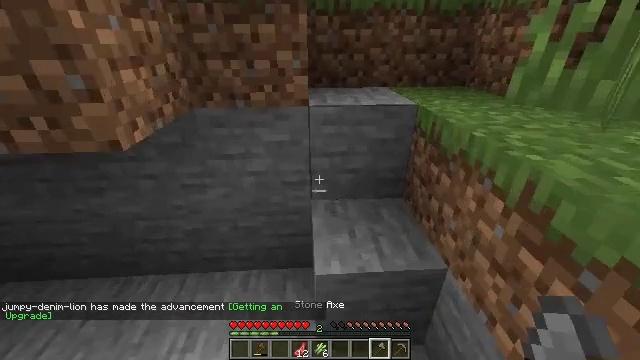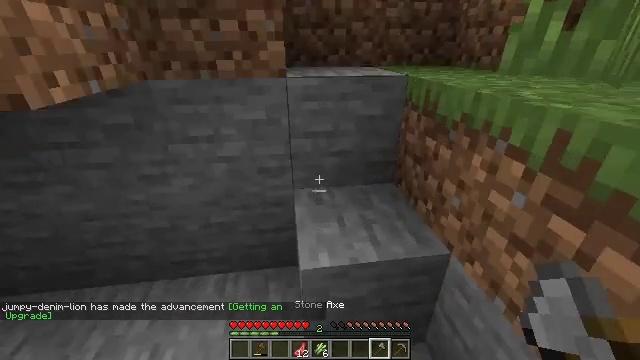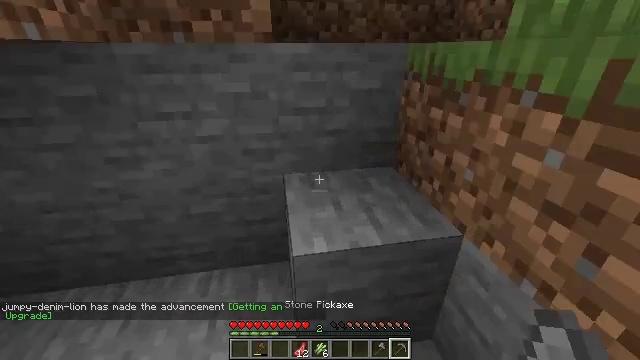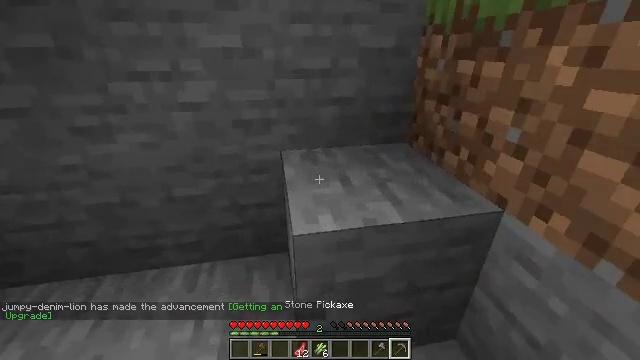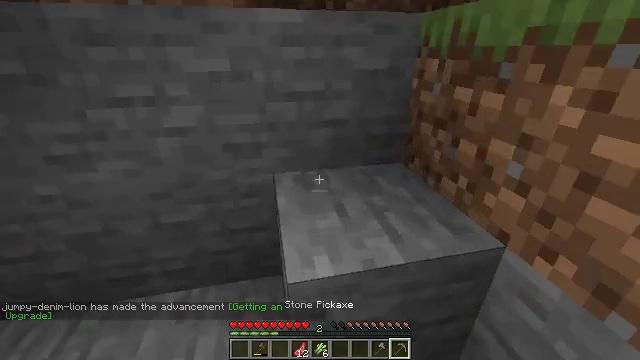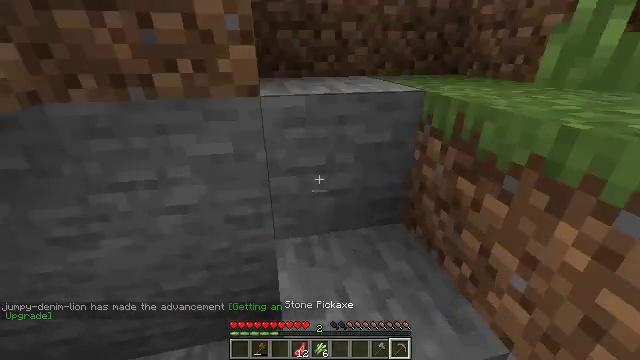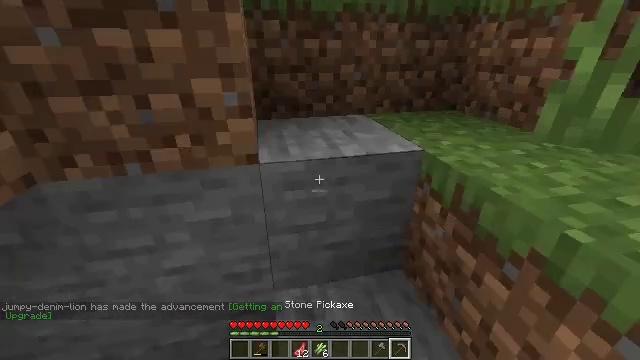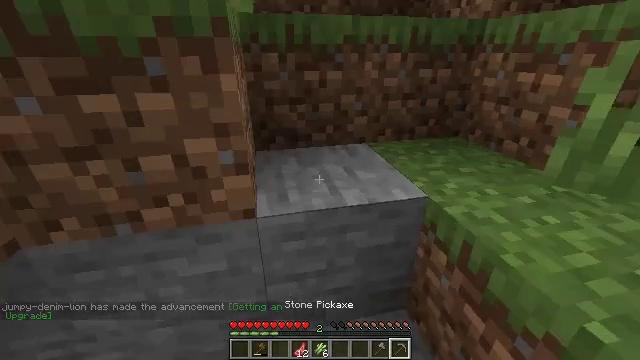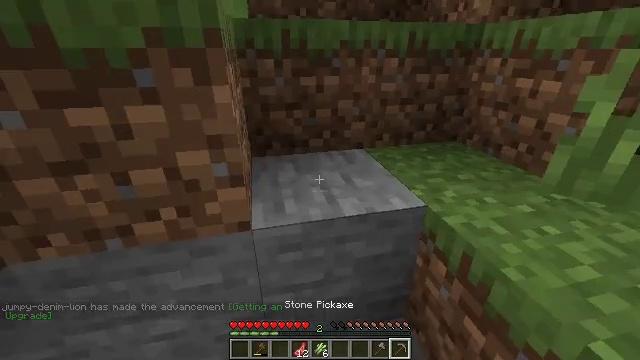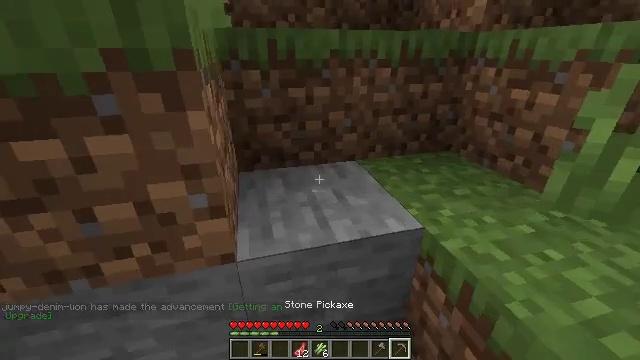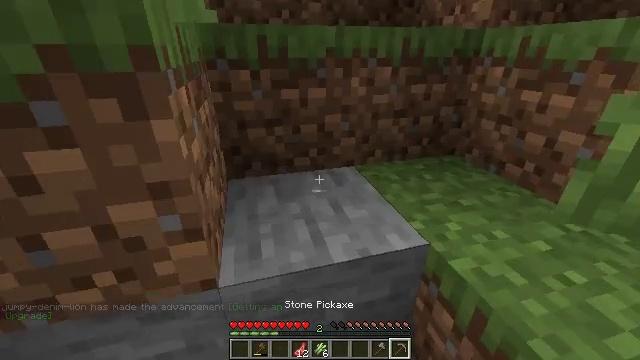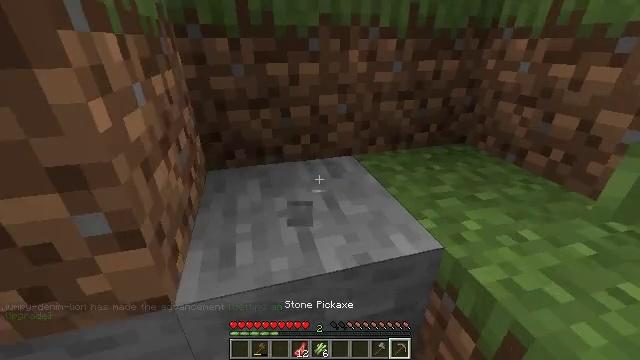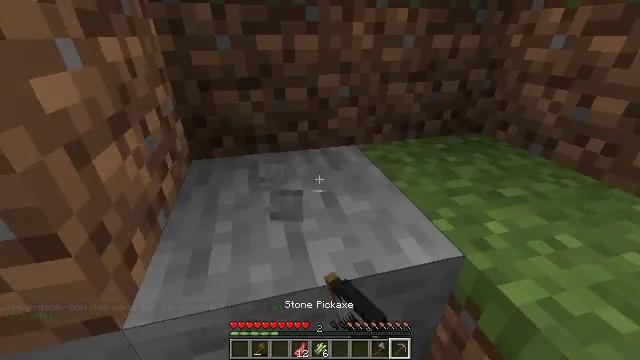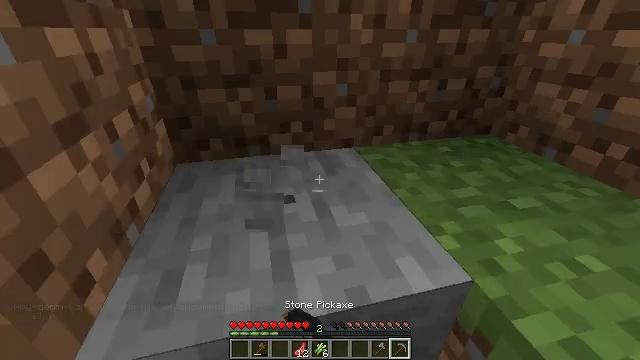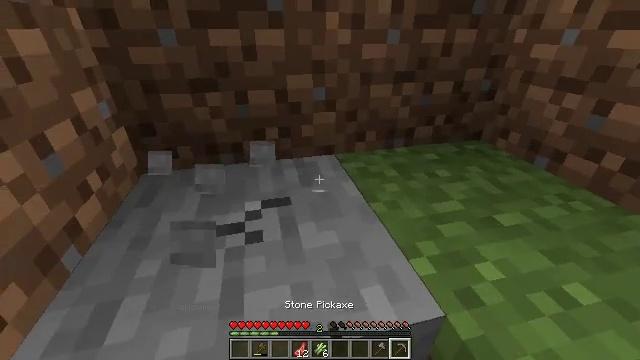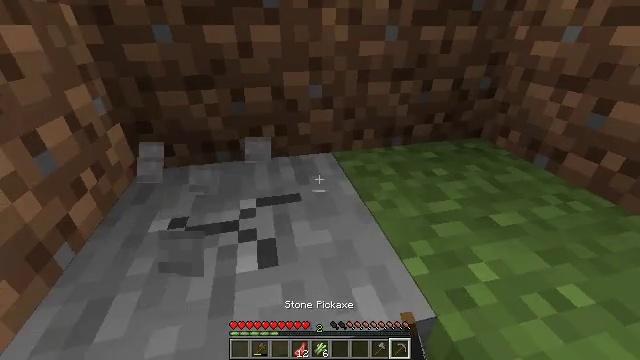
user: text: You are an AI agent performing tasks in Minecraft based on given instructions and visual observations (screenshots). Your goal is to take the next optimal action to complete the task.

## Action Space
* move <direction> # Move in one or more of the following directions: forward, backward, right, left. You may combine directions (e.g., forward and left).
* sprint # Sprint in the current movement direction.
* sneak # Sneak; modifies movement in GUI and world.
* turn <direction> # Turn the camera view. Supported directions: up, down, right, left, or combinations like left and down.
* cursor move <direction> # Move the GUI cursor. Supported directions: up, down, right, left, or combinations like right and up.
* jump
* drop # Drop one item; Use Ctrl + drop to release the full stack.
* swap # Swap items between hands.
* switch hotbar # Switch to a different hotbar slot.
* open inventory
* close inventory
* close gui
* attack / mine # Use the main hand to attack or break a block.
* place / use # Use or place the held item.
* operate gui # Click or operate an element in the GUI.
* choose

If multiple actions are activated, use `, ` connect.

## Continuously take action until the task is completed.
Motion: motion action
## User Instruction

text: Break the grass block.
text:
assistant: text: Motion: move forward, turn right
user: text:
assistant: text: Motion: move forward, turn right, jump
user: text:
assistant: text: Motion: move forward, jump
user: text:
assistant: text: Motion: move forward, turn right, jump
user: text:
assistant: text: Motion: move forward, jump
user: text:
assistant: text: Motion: move forward, jump
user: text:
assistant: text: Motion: move forward and move right
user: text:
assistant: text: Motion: move forward and move right
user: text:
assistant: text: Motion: move forward and move right, turn right
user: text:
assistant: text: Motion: move forward and move right
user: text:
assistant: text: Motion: move forward, turn down, attack / mine
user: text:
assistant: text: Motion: move forward, turn left and down, attack / mine
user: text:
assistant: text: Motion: move forward, attack / mine
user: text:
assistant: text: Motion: move forward, attack / mine
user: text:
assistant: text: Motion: move forward, attack / mine
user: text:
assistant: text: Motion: move forward, attack / mine
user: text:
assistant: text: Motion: attack / mine
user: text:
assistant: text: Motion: turn right
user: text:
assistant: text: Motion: jump
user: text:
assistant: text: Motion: move right, jump
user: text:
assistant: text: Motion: move forward and move right, jump
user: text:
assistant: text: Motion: move forward and move right, turn right and down, jump
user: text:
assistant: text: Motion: move forward and move right, turn right and down
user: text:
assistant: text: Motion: move forward and move right, turn right and down, attack / mine
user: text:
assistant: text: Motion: move forward and move right, turn right, attack / mine
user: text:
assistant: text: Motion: move right, attack / mine
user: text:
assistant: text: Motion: attack / mine
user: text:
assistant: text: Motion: attack / mine
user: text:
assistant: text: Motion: attack / mine
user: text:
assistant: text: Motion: turn right and down, attack / mine